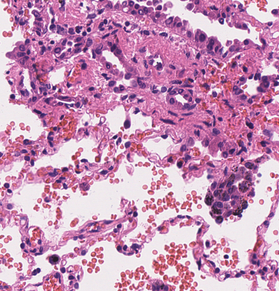
Tumor epithelial tissue: yes
Tumor-associated stroma tissue: yes
Normal tissue: no